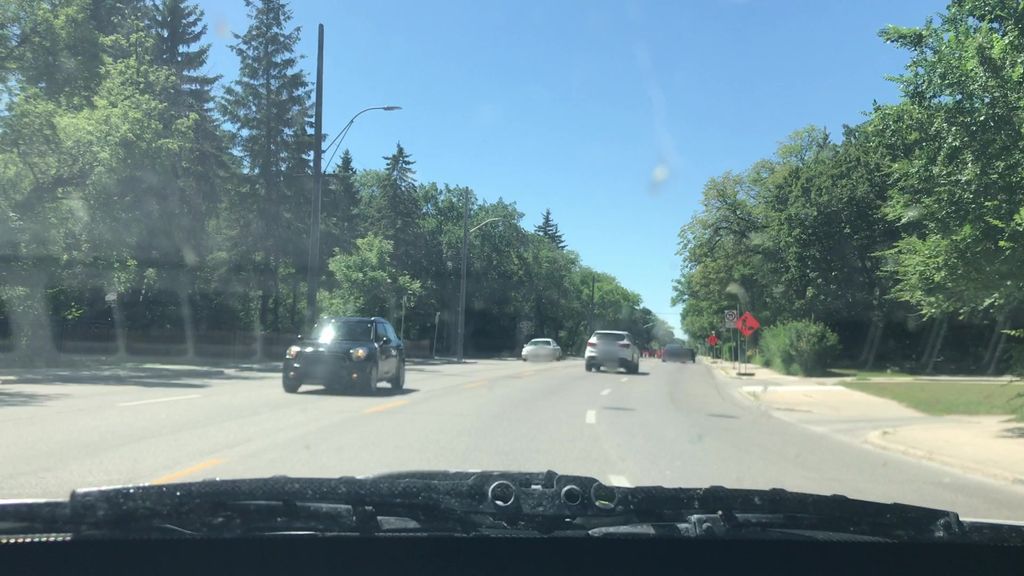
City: winnipeg